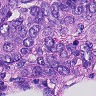
Metastatic tissue present: yes